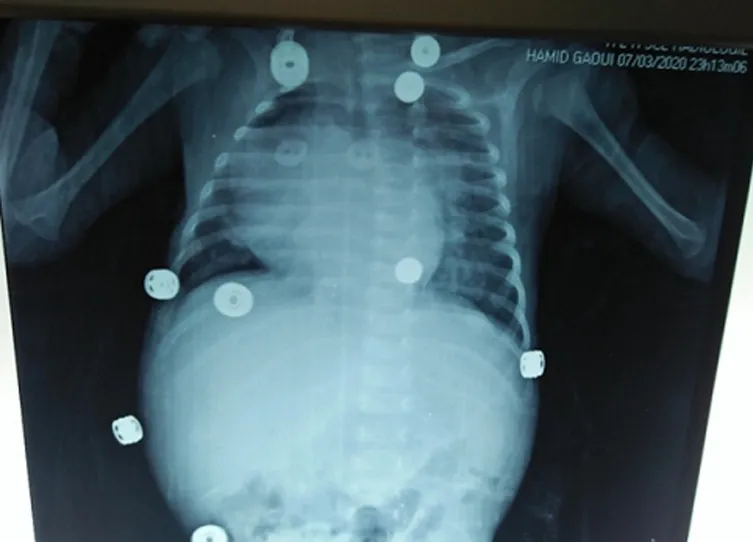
frontal thoracoabdominal radiograph: cardiomegaly.
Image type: radiology (x_ray)